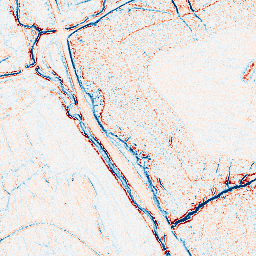
Category: edge_preserving
Decomposition family: anisotropic_diffusion
Decomposition parameters: iterations: 5
kappa: 10
gamma: 0.15
Upsampling method: bicubic_16x
Upsampling parameters: scale: 16
Upsampling scale: 16